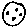
Label: moon